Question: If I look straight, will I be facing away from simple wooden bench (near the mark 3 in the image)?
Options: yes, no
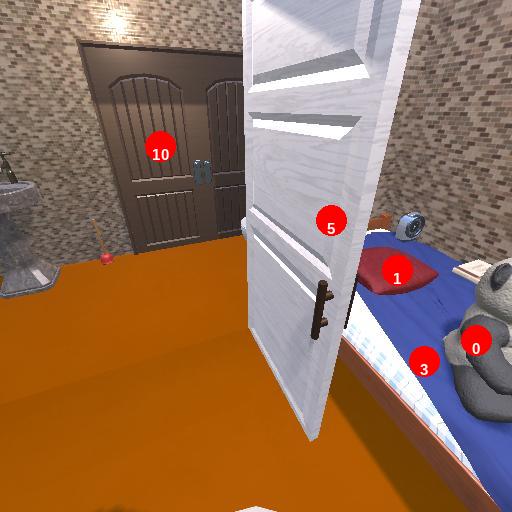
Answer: yes